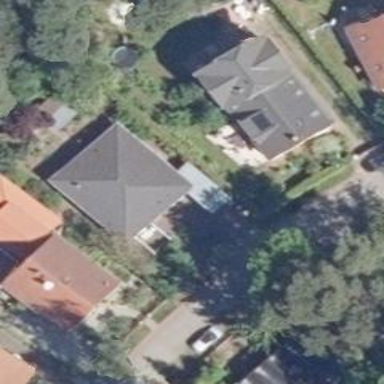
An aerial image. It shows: Detached building.